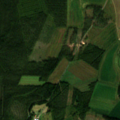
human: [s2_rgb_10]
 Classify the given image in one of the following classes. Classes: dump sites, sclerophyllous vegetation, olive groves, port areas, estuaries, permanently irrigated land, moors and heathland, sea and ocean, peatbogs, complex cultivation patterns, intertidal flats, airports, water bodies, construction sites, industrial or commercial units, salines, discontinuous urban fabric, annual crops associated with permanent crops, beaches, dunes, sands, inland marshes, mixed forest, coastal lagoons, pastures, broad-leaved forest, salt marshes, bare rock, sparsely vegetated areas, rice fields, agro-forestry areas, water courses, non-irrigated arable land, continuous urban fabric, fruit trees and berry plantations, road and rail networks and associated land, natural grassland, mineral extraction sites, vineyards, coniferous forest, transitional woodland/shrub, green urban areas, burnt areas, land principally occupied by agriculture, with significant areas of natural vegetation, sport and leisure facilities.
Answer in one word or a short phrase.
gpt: non-irrigated arable land, coniferous forest, mixed forest